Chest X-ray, AP view. Patient: 36 years old, sex M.
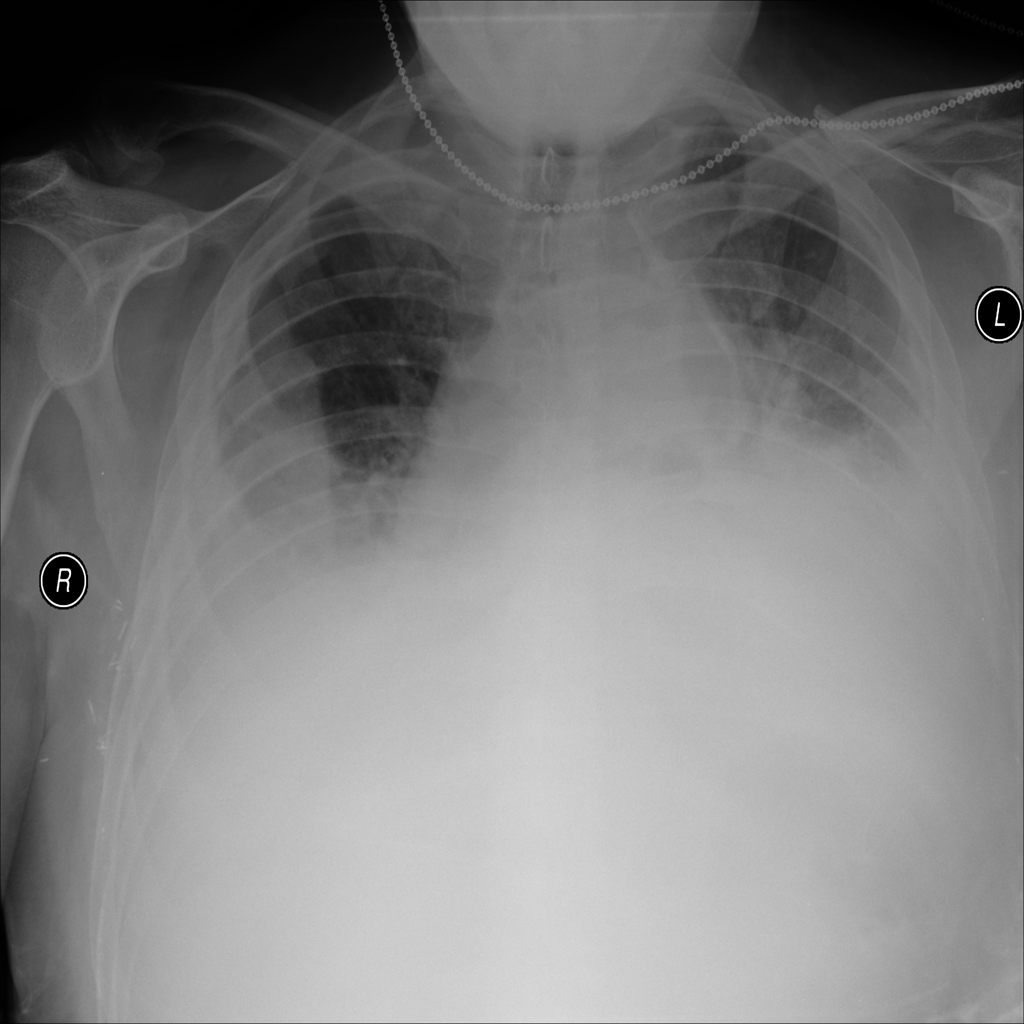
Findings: Mass